Field crop: maize
Growth stage: 2
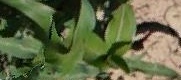
Species: maize